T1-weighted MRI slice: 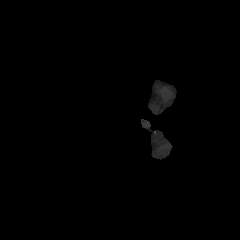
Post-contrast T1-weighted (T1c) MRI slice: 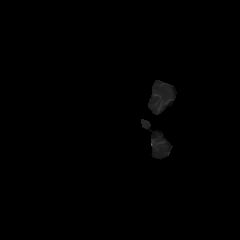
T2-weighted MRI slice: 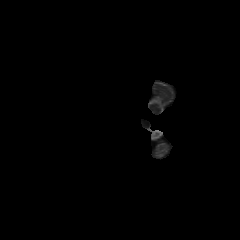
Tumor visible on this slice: no